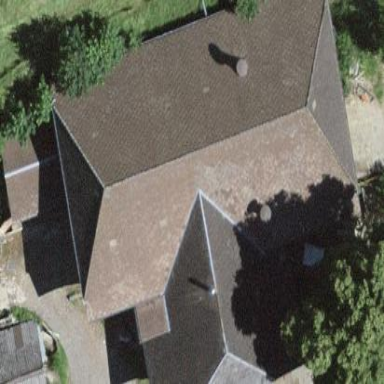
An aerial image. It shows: Farm building.